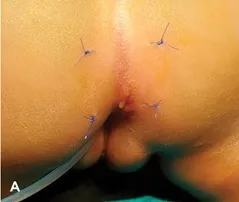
Operative steps of posterior sagittal anorectoplasty (PSARP). (
C
) The levator ani is incised in the midline to reach the rectum above.
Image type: medical_photograph (other_medical_photograph)